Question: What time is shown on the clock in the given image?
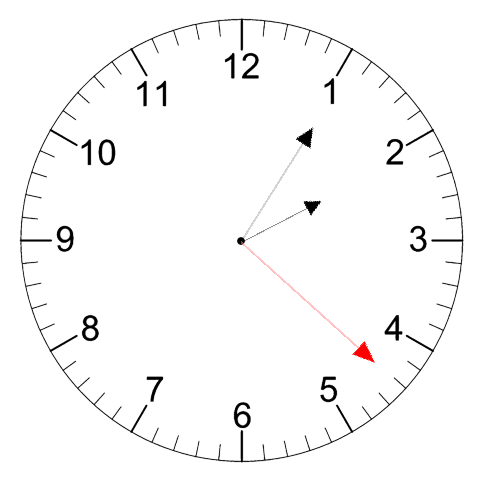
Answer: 02:05:22